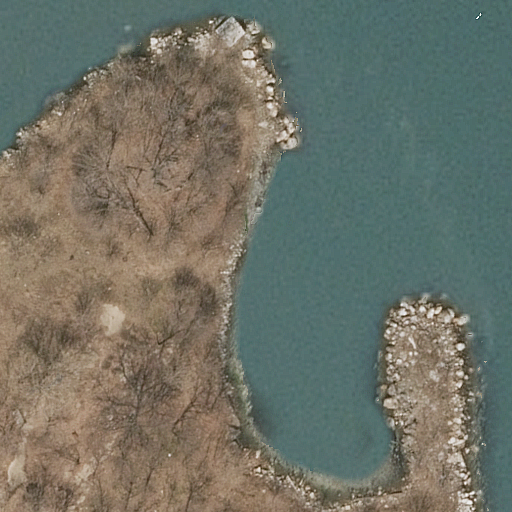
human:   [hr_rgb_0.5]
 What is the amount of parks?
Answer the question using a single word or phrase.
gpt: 1

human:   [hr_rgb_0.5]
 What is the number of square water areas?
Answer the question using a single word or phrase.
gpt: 0

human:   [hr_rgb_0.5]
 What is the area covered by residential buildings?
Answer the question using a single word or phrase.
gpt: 52m2

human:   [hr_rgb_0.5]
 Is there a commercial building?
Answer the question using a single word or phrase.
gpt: no

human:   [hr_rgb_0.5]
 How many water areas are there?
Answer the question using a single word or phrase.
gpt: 2

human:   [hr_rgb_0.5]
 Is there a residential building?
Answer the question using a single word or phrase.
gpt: yes

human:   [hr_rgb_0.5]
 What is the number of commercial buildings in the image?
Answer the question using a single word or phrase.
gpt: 0

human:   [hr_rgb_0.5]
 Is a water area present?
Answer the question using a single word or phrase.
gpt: yes

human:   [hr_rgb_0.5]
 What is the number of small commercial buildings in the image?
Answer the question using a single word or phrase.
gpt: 0

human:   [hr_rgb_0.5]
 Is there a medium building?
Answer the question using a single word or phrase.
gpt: no

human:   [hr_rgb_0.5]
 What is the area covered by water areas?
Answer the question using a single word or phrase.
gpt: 5998m2

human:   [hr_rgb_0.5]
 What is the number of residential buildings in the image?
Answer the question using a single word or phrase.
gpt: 1

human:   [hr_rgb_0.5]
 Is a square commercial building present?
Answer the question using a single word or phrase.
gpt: no

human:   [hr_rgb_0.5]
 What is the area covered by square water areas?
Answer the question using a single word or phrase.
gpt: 0m2

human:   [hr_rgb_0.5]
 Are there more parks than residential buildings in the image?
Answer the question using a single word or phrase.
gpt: no

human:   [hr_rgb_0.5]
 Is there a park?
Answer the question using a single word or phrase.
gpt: yes

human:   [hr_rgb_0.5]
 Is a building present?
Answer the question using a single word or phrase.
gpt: yes

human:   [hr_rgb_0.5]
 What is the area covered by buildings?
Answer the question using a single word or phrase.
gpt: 52m2

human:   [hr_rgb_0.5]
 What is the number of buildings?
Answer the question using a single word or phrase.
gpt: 1

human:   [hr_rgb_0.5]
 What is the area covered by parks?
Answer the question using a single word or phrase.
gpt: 2763m2

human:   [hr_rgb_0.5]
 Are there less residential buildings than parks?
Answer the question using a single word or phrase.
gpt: no

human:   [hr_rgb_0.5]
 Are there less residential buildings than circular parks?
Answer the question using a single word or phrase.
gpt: no

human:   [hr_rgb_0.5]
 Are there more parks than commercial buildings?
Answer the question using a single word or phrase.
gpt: yes

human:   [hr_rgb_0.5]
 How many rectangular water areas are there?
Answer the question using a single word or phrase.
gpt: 1

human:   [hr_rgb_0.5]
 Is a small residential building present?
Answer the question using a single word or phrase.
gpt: yes

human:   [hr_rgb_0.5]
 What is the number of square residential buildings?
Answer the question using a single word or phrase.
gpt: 0

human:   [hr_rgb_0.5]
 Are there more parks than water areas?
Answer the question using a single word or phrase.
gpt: no

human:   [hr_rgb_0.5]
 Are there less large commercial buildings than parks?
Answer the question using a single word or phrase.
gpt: yes

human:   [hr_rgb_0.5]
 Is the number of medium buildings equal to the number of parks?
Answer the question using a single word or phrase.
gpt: no

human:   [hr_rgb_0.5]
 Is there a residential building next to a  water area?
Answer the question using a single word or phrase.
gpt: yes

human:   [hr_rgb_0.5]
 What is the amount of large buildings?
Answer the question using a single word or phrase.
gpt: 0

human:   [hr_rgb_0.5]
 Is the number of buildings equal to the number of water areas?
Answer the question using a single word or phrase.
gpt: no

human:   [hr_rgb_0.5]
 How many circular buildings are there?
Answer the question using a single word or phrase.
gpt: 0

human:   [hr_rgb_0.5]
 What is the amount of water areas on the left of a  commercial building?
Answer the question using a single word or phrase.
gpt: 0

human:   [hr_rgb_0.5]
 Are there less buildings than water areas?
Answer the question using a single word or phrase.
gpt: yes

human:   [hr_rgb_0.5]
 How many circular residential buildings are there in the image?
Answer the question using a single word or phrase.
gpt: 0

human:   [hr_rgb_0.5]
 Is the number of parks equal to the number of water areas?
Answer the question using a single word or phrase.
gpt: no

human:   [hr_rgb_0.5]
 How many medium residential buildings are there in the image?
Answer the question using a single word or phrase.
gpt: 0

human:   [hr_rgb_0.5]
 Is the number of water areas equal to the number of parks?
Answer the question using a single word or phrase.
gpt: no

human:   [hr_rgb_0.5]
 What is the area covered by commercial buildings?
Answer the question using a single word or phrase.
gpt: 0m2

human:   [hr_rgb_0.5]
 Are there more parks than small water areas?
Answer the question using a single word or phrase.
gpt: yes

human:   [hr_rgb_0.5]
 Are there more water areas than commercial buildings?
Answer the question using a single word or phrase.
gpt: yes

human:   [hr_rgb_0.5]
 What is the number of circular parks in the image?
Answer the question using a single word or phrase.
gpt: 0

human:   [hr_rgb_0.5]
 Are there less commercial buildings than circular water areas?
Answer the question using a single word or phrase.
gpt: no

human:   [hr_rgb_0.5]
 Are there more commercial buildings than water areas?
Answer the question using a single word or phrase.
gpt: no

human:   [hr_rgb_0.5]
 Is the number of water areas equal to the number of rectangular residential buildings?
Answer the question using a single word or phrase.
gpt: no

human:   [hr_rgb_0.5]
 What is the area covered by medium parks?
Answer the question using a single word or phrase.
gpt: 0m2

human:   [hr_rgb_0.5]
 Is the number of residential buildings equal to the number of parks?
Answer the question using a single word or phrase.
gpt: yes

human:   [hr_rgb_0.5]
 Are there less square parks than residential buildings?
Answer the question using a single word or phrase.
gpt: yes

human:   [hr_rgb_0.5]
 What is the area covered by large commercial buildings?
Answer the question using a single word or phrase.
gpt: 0m2

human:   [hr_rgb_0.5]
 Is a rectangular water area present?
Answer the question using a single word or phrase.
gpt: yes

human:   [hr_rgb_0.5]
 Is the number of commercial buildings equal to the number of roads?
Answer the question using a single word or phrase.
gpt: yes

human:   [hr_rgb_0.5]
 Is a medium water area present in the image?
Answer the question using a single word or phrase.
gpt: no

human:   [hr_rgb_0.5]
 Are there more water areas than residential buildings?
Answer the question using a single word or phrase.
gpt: yes

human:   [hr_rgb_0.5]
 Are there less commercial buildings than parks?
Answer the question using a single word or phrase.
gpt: yes

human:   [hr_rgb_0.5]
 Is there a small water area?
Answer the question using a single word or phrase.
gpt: no

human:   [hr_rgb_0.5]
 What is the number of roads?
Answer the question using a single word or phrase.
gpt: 0

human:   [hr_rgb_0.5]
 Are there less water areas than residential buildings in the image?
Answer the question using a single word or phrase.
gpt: no

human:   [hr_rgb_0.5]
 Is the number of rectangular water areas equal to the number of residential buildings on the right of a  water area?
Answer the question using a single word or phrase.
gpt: no

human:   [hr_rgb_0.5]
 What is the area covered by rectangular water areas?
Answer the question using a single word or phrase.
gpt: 727m2

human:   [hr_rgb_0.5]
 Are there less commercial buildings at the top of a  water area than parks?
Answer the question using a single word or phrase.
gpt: yes

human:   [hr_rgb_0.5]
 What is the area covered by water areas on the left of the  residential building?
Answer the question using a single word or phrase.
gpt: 0m2

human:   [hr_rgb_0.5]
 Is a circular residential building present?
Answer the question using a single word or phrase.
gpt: no

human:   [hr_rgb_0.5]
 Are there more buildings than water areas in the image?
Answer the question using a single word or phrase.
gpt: no